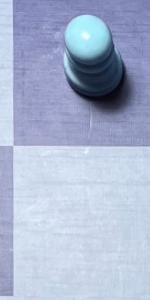
Label: Empty